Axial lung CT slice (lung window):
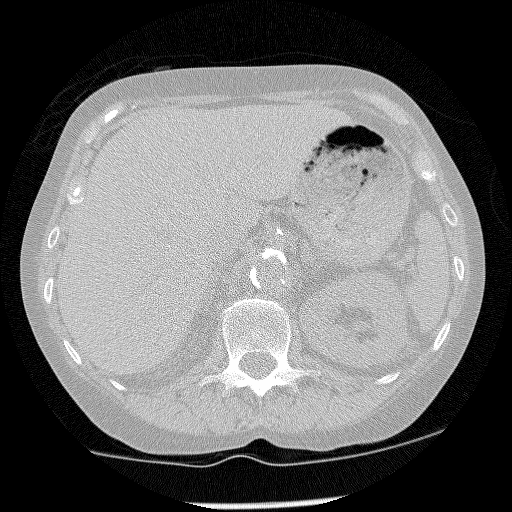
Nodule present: no